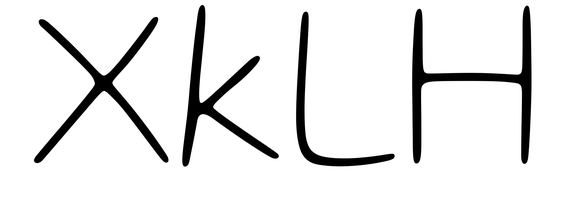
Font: Gluten_Thin